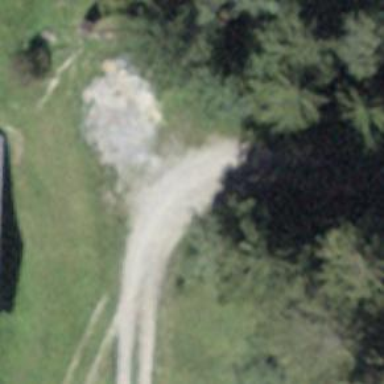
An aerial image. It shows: Bench located at viewpoint.